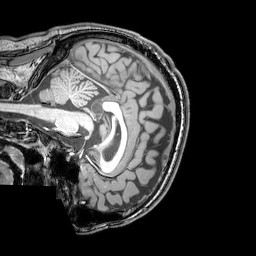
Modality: T1w
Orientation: sagittal
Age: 24
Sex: male
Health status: healthy
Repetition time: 0.081 s
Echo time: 0.037 s